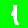
Digit: 1